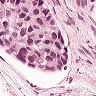
Metastatic tissue present: yes